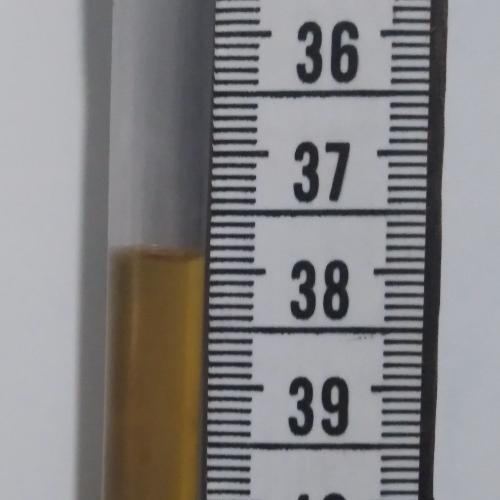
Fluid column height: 37.9 cm